Interaction volume radius: 5 \u00c5
Interaction volume height: 10 \u00c5
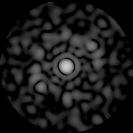
Disorder parameter: 0.8375